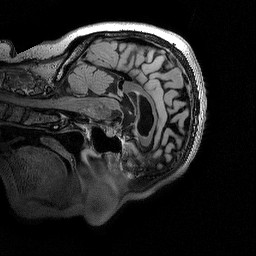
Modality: T2w
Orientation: sagittal
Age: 68
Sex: female
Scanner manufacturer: siemens
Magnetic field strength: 3 T
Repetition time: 5 s
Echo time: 0.386 s